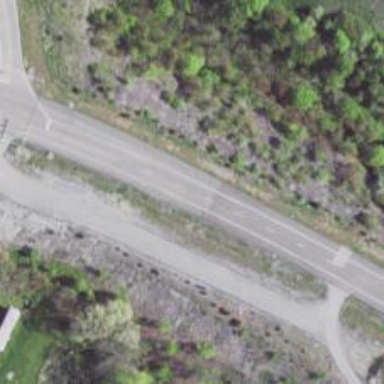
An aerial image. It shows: Asphalt road designated for service vehicles.